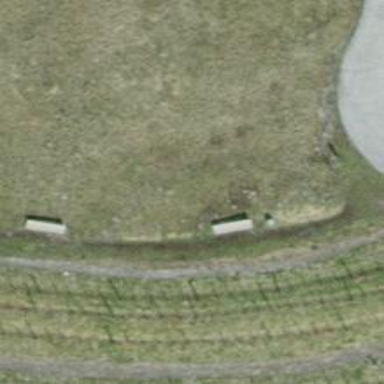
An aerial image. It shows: Bench.